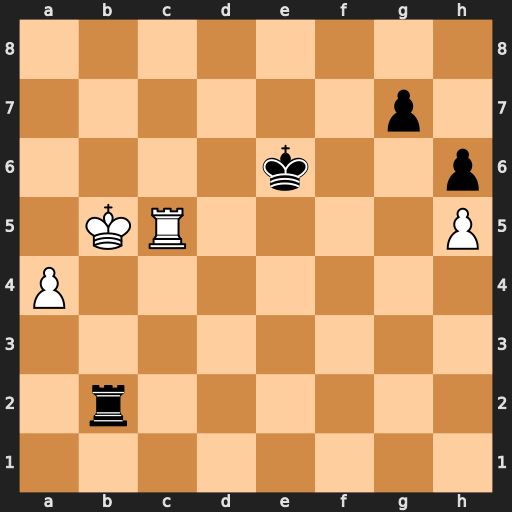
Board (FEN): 8/6p1/4k2p/1KR4P/P7/8/1r6/8
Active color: w
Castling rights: -
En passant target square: -
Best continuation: Kc6 Ra2 a5